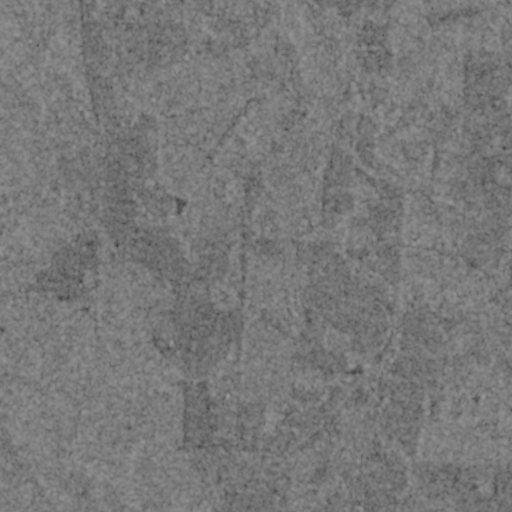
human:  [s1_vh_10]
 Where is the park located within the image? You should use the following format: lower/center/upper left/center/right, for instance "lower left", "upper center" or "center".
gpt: The park is located in the upper right of the image.
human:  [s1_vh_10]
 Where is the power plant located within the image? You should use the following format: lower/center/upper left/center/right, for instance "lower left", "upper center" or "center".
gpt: There is no power plant in the image.

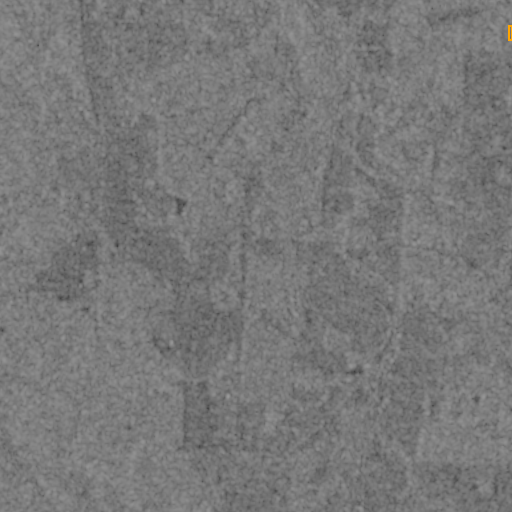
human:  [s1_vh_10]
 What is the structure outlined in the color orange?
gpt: The structure outlined in orange is a park.
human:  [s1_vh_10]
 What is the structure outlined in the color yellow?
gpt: There is no yellow outline.